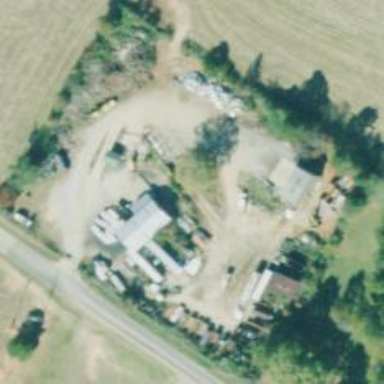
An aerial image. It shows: Recycling center for green waste and scrap metal.